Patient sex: M
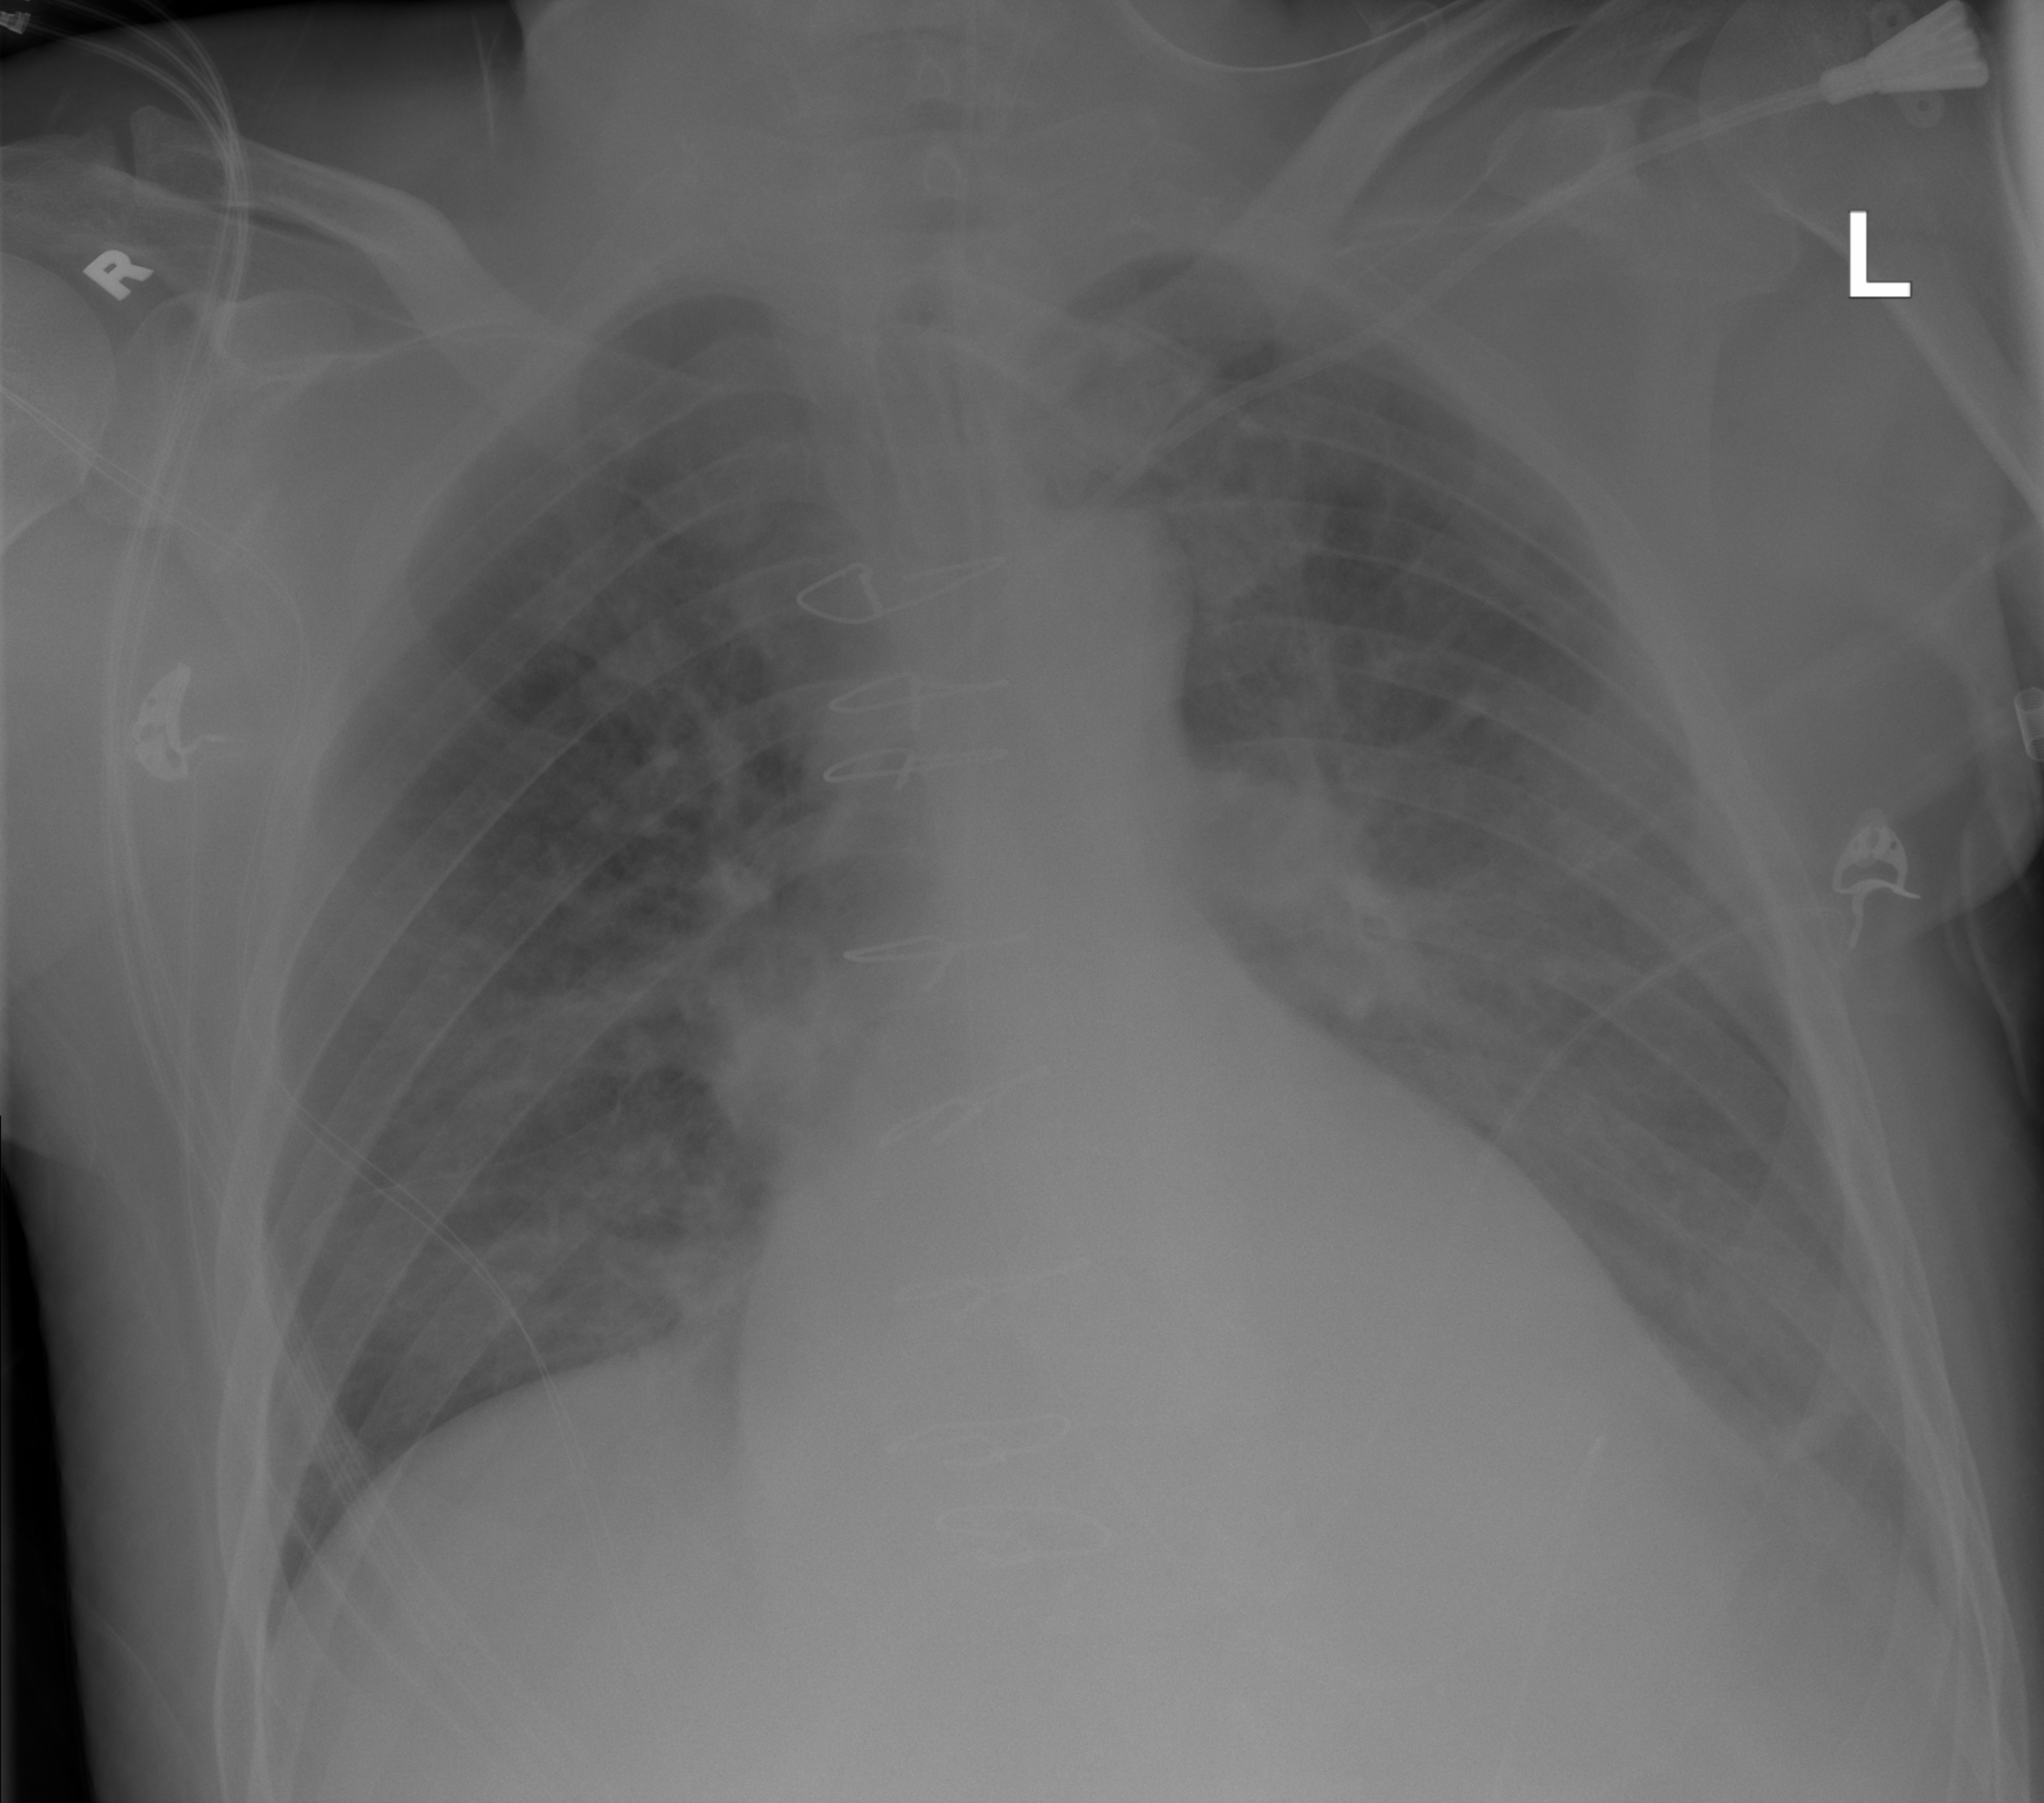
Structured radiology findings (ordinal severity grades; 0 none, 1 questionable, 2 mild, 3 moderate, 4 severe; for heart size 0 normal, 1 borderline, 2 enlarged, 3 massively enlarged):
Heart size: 2
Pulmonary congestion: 1
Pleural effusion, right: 1
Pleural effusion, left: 1
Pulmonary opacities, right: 0
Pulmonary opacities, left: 0
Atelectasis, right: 2
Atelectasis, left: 2